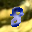
Label: 8